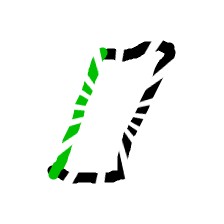
Shape: parallelogram